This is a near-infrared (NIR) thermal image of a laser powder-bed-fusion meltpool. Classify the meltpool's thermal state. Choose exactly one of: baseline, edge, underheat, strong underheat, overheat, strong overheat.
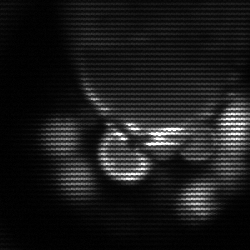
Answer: baseline